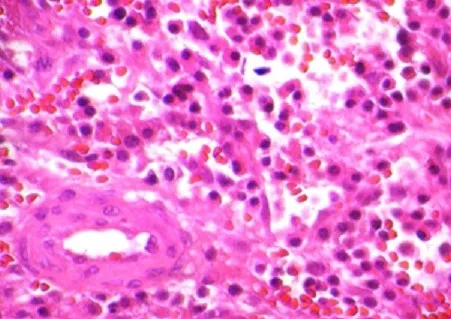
Histological features showing the two types of tumor cells.
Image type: pathology (h&e)